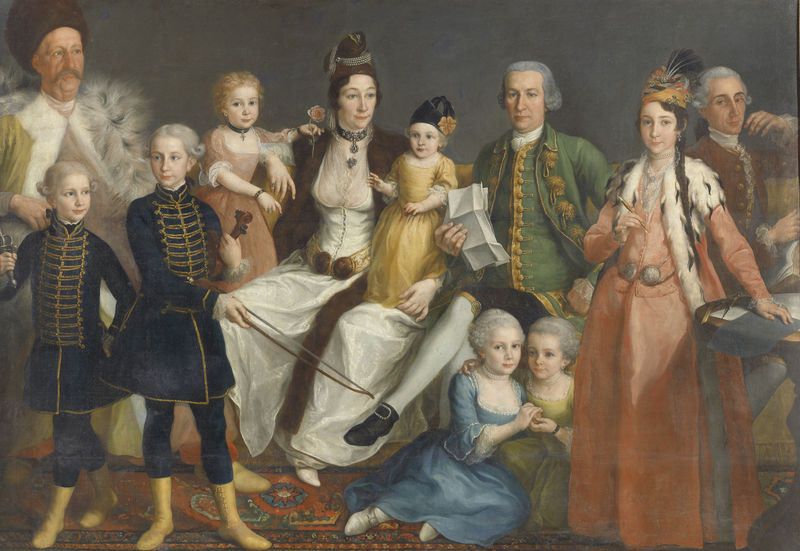
Titel: David George van Lennep (1712-97). Opperkoopman van de Hollandse factorij te Smyrna met zijn vrouw en kinderen
Künstler: Antoine de Favray
Standort: Amsterdam
Institution: Rijksmuseum
Schlagwörter: blau, dunkel, gemälde, gruppe, mann, weiß, frauen, gelb, grün, menschen, elegant, frau, hut, kleid, kleider, männer, tisch, rot, teppich, anzug, mütze, barock, kleidung, pelz, bildnis, porträt, öl, gold, adel, familie, kind, mutter, vater, rosa, kinder, fell, bogen, naturalismus, schuhe, russland, baby, figuren, zigarre, bögen, schuh, stift, geige, violine, brief, schreiben, reichtum, adelig, teppisch, aprikot, bidnis, plz, herschaflich